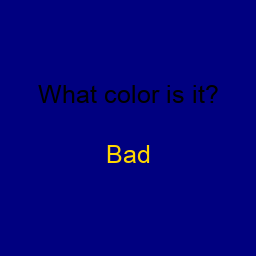
Color: gold
Background color: navy
Question text color: black